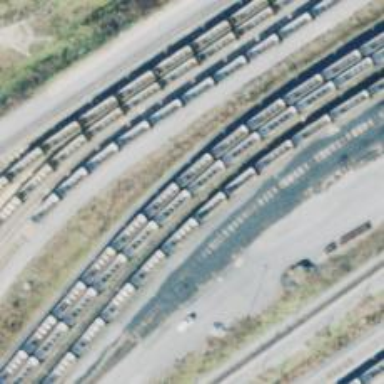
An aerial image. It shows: Rail spur service.